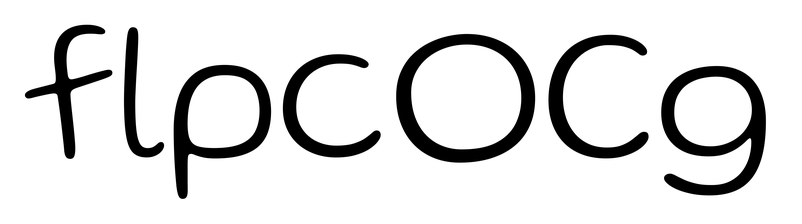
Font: Gluten_ExtraLight